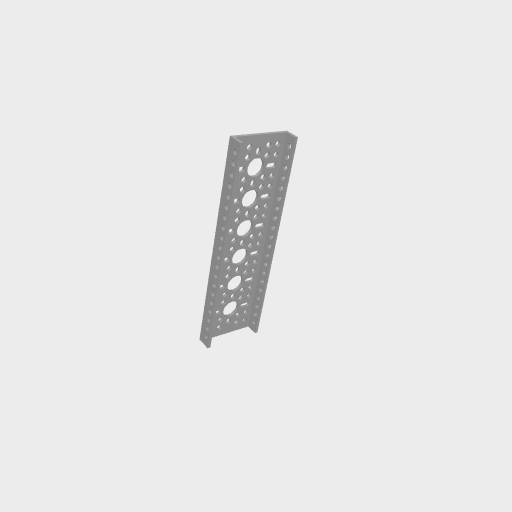
Part: LowSideUChannel6H